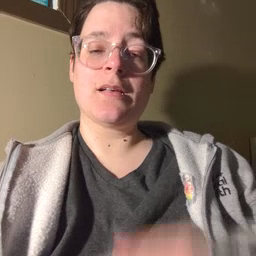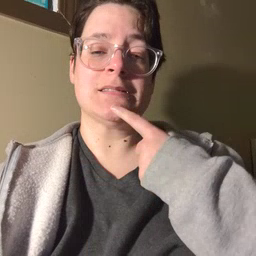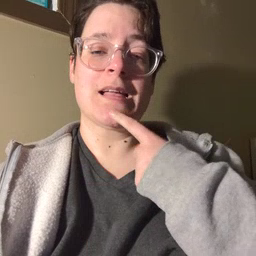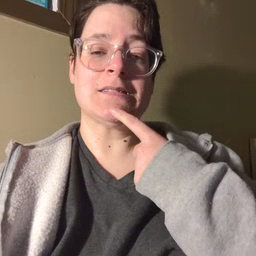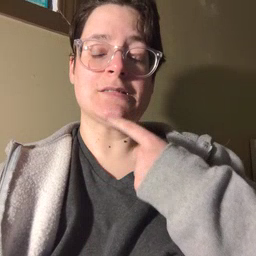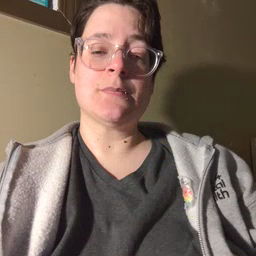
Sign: say